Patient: sex M, age 51
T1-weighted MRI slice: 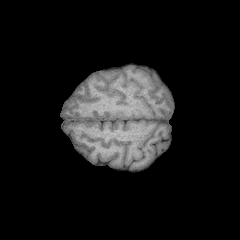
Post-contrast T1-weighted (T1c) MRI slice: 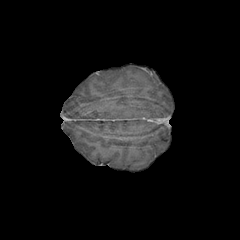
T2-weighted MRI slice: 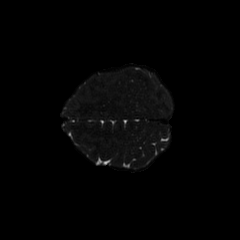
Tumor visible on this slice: yes
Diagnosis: Astrocytoma, IDH-mutant
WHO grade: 4